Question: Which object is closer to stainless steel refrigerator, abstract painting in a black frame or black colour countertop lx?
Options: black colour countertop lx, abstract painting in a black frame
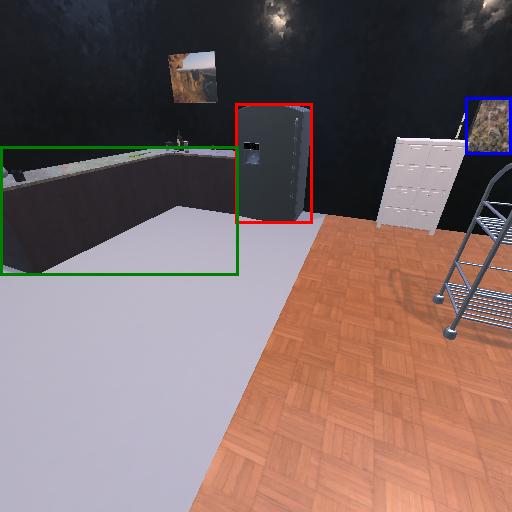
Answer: black colour countertop lx